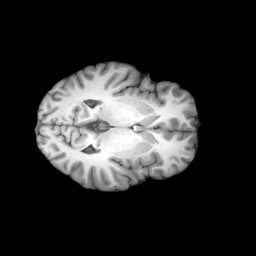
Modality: T1w
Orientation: axial